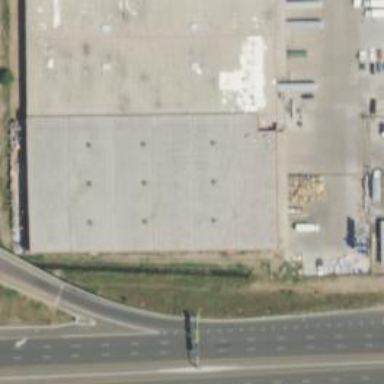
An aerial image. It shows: Commercial building with dark grey roof.